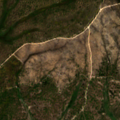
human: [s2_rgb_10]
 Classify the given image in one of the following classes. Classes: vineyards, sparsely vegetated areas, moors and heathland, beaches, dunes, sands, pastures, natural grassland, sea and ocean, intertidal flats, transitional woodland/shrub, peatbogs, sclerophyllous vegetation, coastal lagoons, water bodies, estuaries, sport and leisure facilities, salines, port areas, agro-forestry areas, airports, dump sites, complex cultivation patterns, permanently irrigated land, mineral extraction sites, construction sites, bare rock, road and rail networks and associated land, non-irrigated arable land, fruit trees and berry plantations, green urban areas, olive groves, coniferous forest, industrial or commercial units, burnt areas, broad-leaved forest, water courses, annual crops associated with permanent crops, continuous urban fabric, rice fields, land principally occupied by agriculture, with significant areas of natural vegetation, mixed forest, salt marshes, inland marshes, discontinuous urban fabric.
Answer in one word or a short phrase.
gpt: agro-forestry areas, transitional woodland/shrub